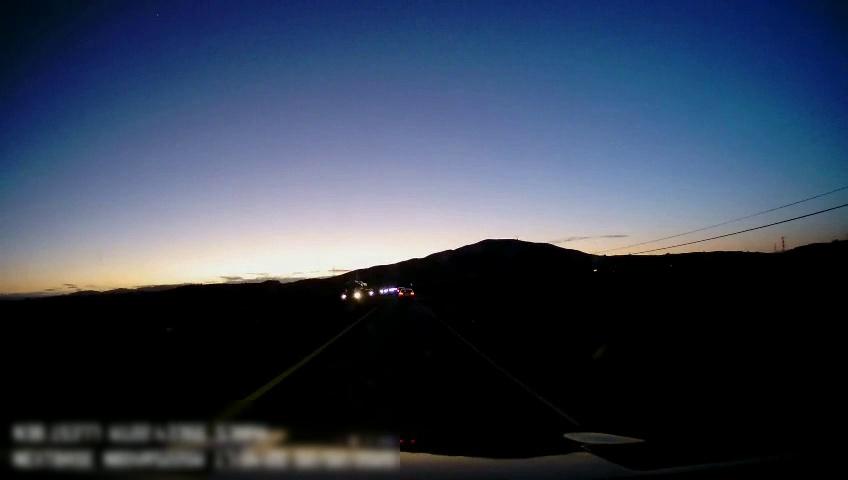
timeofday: Dusk/Dawn/Twilight
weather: Other
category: Drivable Space
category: Vehicles | Truck
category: Vehicles | Car
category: Lanes | Current Lane
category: Lanes | Current Lane